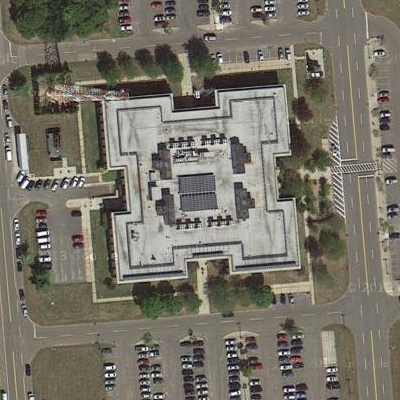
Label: Industry